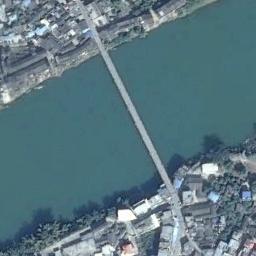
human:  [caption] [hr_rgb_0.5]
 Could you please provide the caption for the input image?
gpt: A bridge built on a blue river and the residential area on both sides of the river .

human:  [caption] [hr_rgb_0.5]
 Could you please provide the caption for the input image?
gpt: A bridge connects the land on both sides of the blue-blue river  There are many buildings and roads on the land .

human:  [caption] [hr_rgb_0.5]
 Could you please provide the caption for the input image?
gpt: Farms are on both sides of the river .

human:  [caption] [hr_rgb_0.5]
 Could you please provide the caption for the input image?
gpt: A bridge is over the river with many buildings beside .

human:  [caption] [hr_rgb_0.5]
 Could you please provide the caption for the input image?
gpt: There are many buildings beside the bridge .